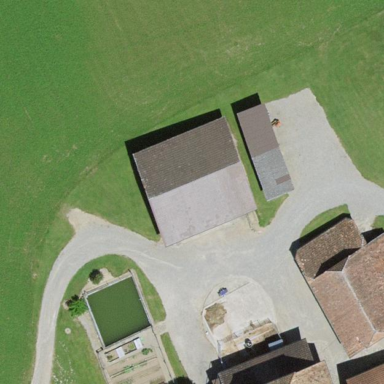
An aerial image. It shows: Rural barn.